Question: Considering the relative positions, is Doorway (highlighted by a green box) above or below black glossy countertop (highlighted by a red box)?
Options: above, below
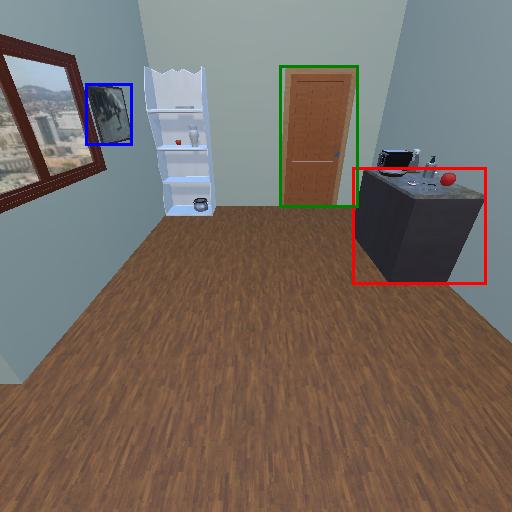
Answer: above